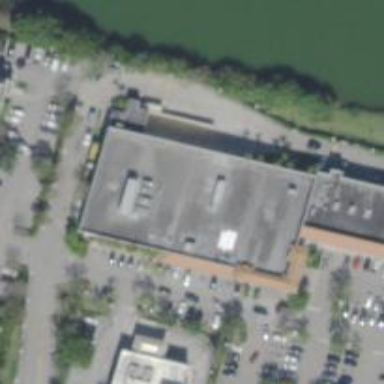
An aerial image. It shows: Supermarket.